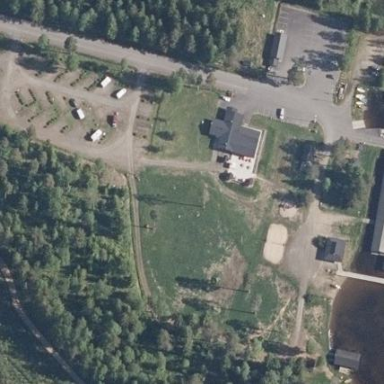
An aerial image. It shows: Campsite for tourism.